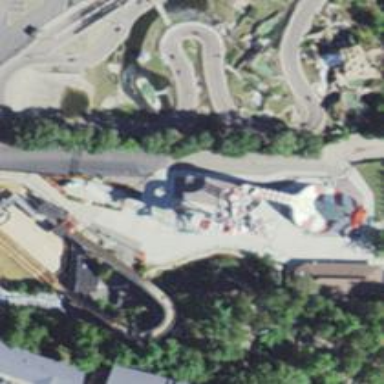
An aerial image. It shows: Water slide attraction.